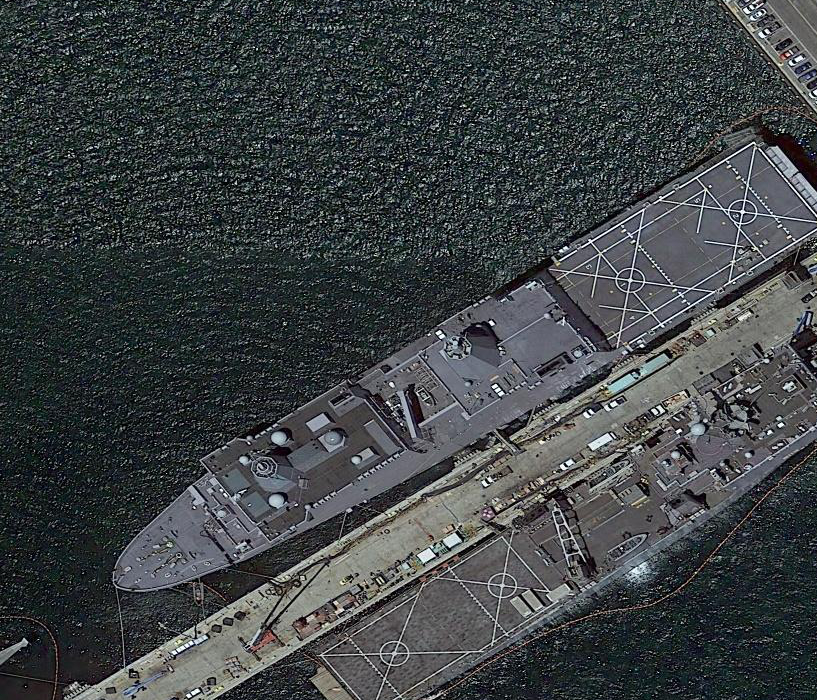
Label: combat